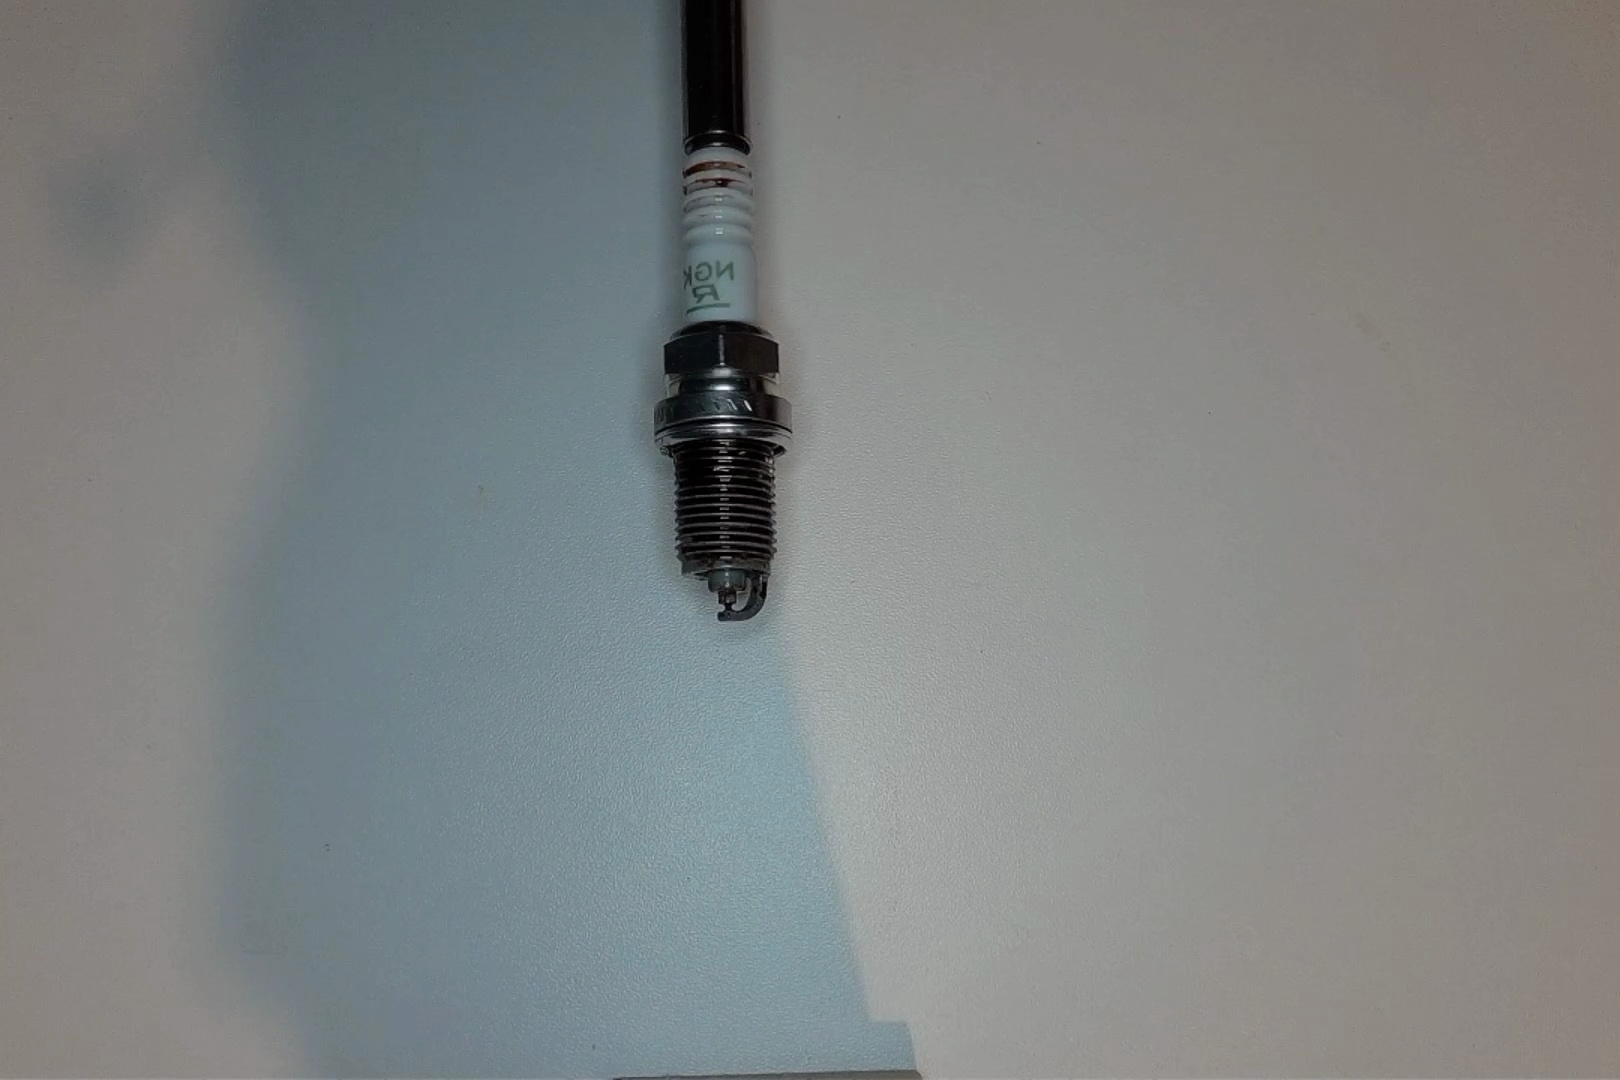
Label: anomaly